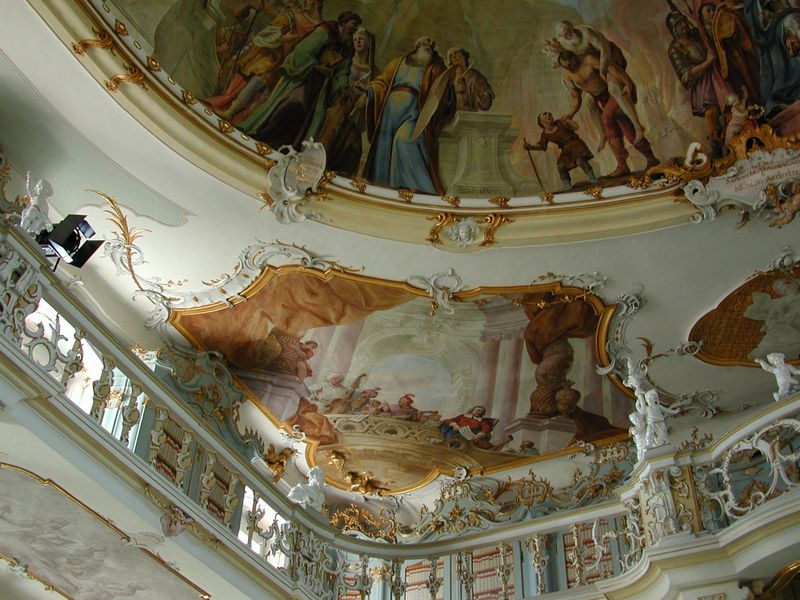
Titel: Bibliothekssaal des Klosters in Bad Schussenried
Künstler: Jakob Emele
Standort: Bad Schussenried, St. Magnus und Maria (EU - D - BW)
Schlagwörter: blau, gemälde, weiß, grün, menschen, lampe, säule, barock, johannes, täufer, kirche, gold, decke, rokoko, engel, scheinwerfer, figuren, stuck, geländer, laufgang, wappen, treppenhaus, ballustrade, heilige, fresko, putten, rocaille, puti, roccaile, kirchendecke, balustade